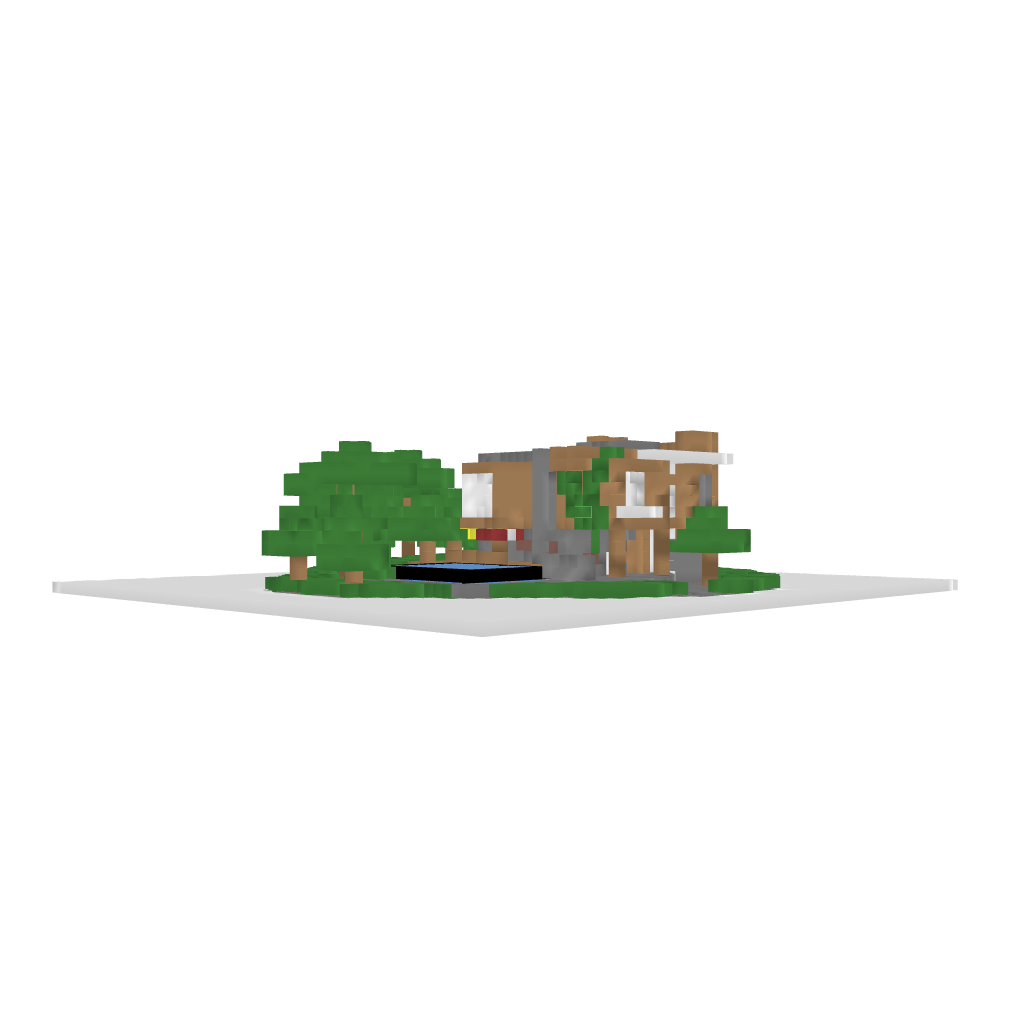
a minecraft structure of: Luxury House #3 good quality